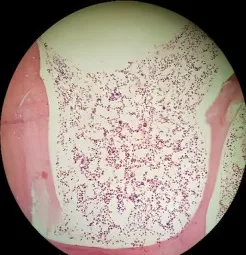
(A) Bone marrow aspiration smear shows normocellular marrow and normal hematopoiesis (Wright-Giemsa stain).
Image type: pathology (giemsa)